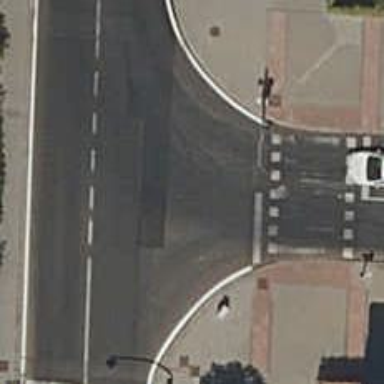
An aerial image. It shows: Traffic signals at road crossing.